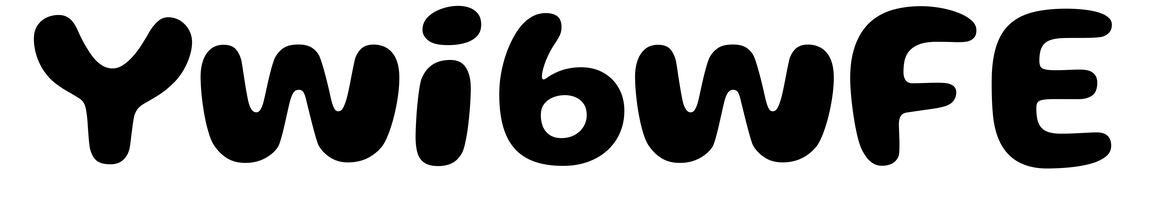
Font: Gluten_SemiBold